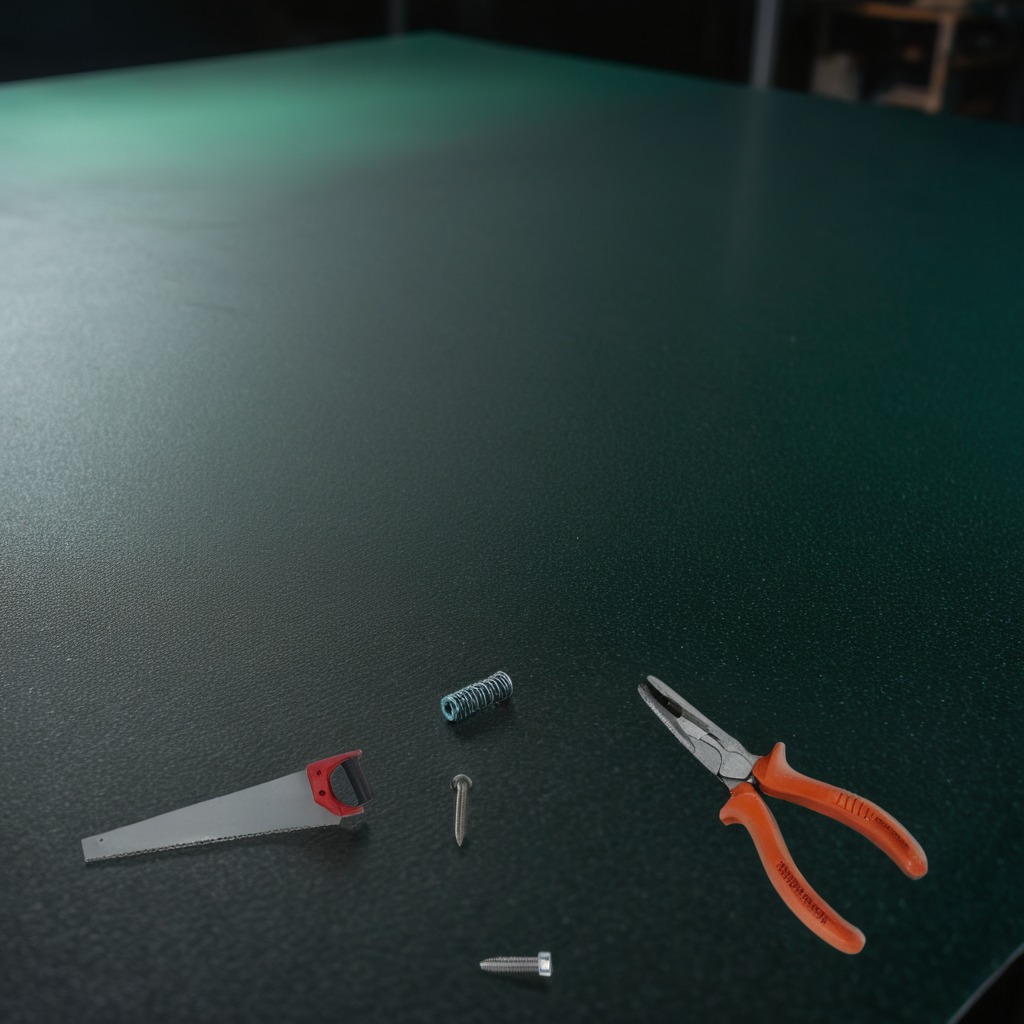
A machine screw, an iron nail, pliers, a coiled metal spring, and a handheld metal saw are lying on the clean granite tabletop inside a workshop at night dim ambient light soft shadows worn but beneath the mat.